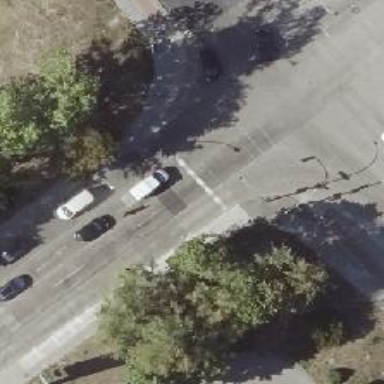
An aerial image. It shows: Secondary road with asphalt surface and separate sidewalks on both sides.